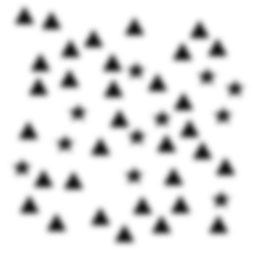
Squares: 0
Triangles: 33
Stars: 11
Total shapes: 44